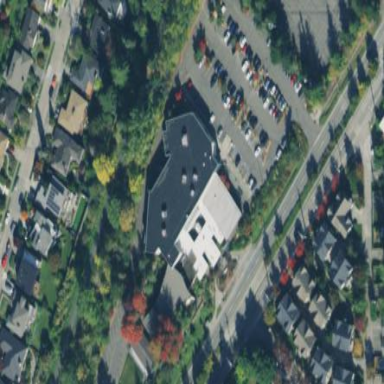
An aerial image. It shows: Commercial building.